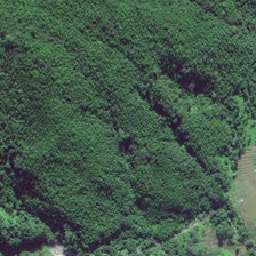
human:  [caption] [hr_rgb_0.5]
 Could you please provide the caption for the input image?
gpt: Forest trees grow very dense.

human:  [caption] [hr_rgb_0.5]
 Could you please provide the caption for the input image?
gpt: The forest trees are very thick.

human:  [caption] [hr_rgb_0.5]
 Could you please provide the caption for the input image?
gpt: The trees in the forest are very thick.

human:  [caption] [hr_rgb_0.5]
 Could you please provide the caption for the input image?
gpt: The trees in the forest are very thick.

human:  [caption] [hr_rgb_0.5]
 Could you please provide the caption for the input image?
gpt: The trees in the forest are very thick.